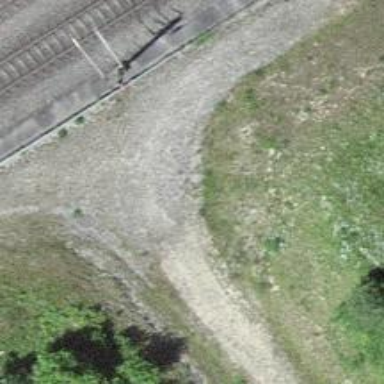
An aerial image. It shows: Unpaved track with grade 3 track type.